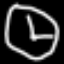
Label: clock